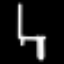
Label: chair